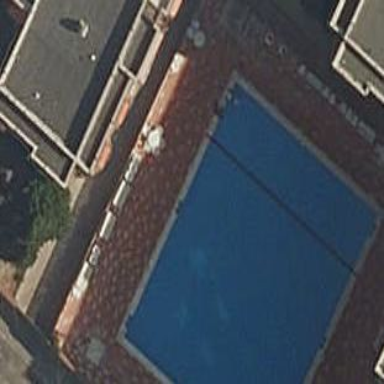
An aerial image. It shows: Swimming pool located in leisure land.